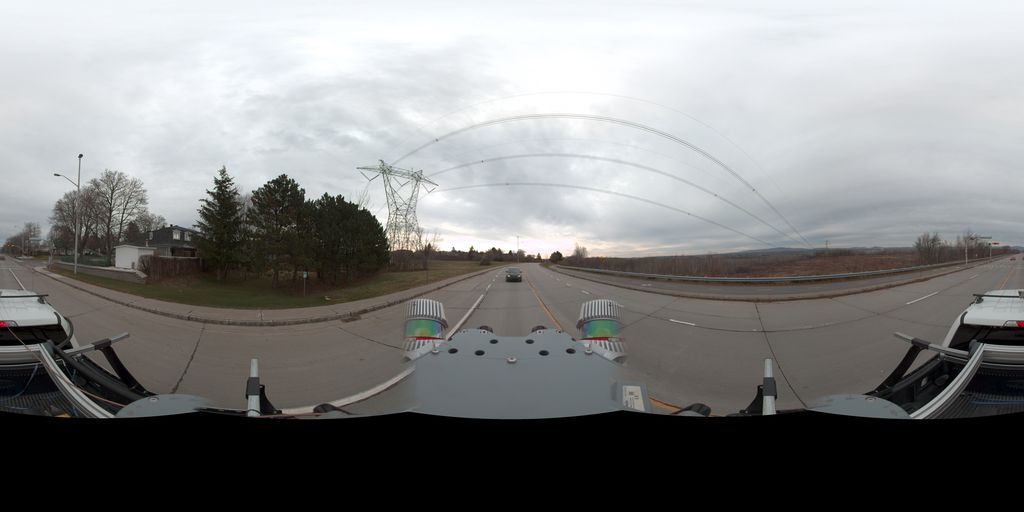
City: quebec_city